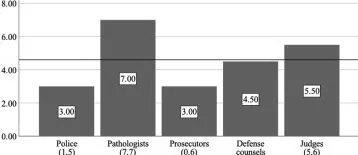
Perceived impact of COVID-19 and preventive measures on the work quality. Mean across all categories of practitioners = 4.60.
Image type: pathology (immunostaining)